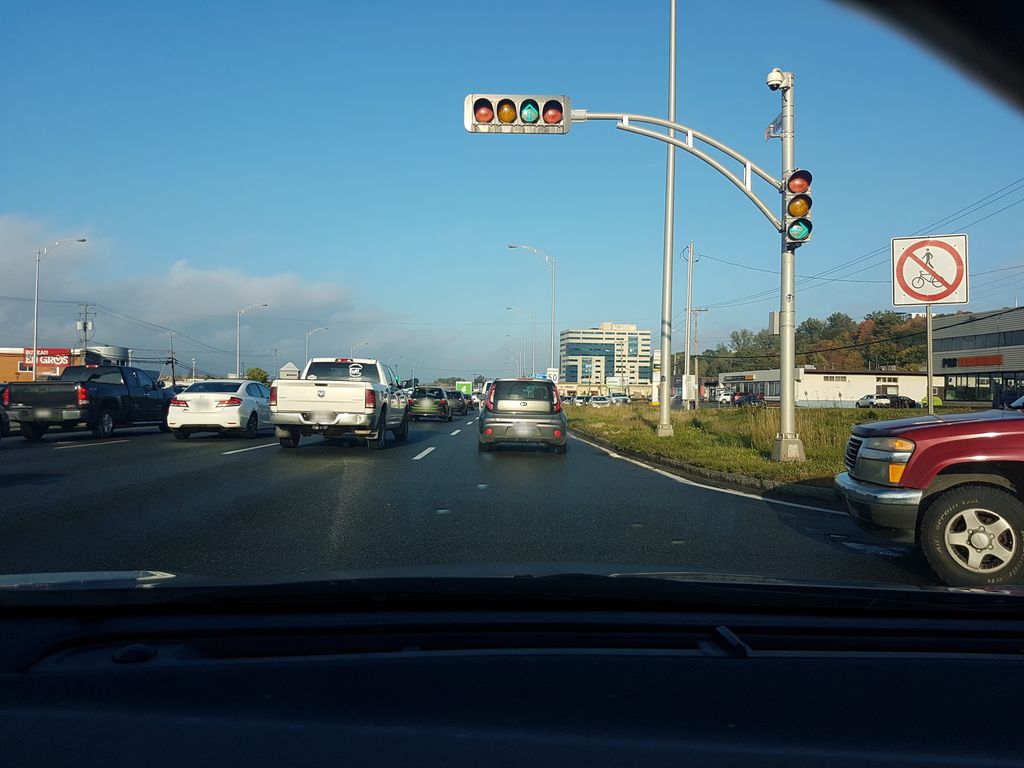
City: quebec_city